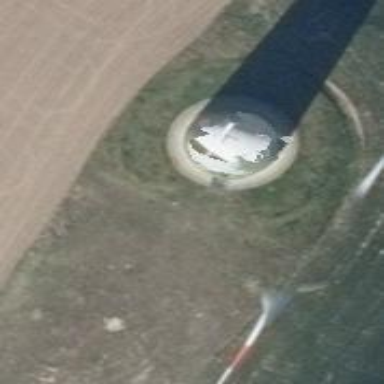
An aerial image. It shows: Wind generator powered by horizontal-axis wind turbine.